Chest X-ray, PA view. Patient: 39 years old, sex M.
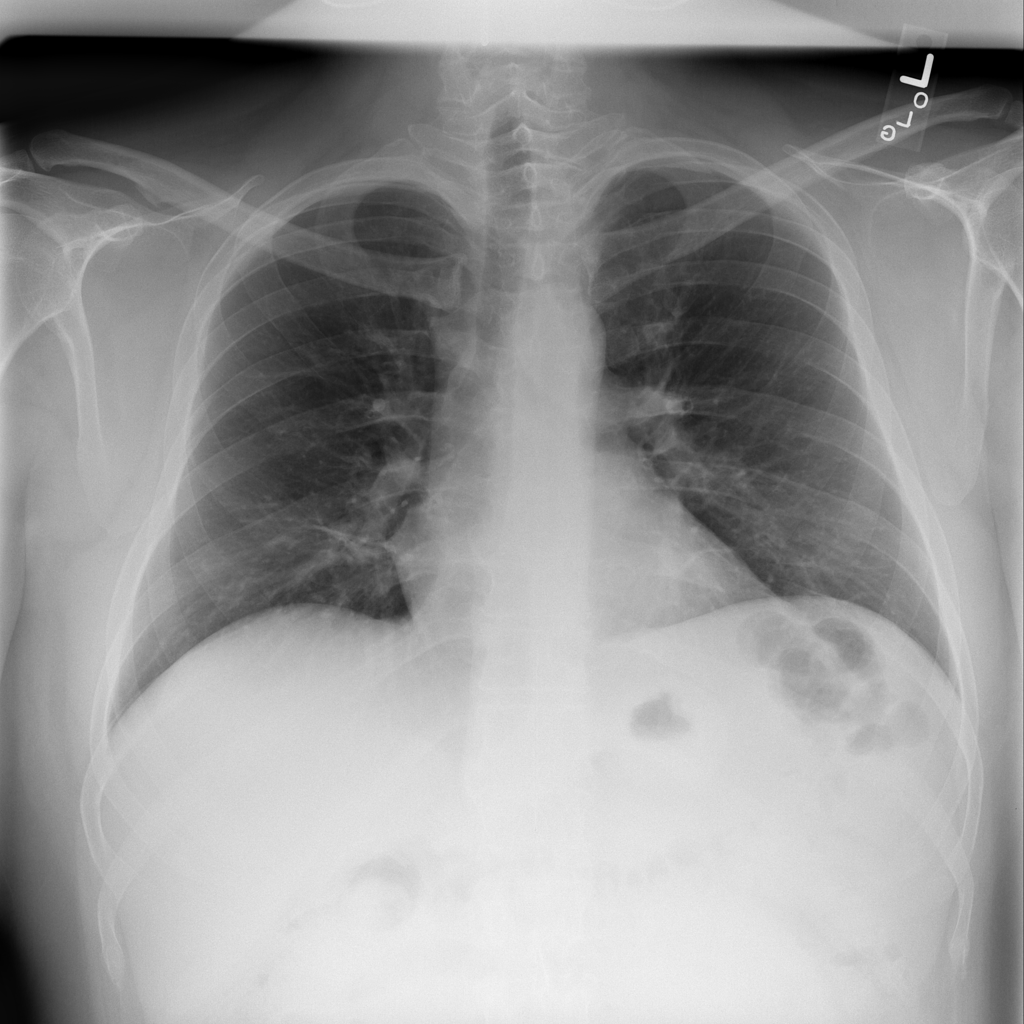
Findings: Atelectasis